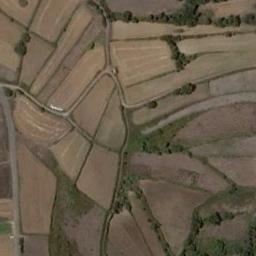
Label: terrace